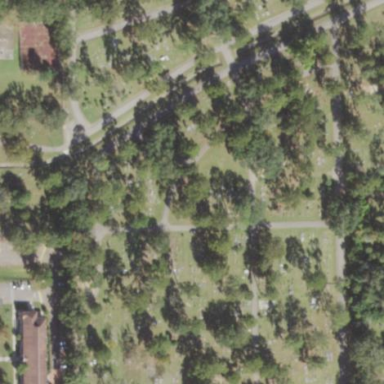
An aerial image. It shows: Cemetery.